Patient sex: M
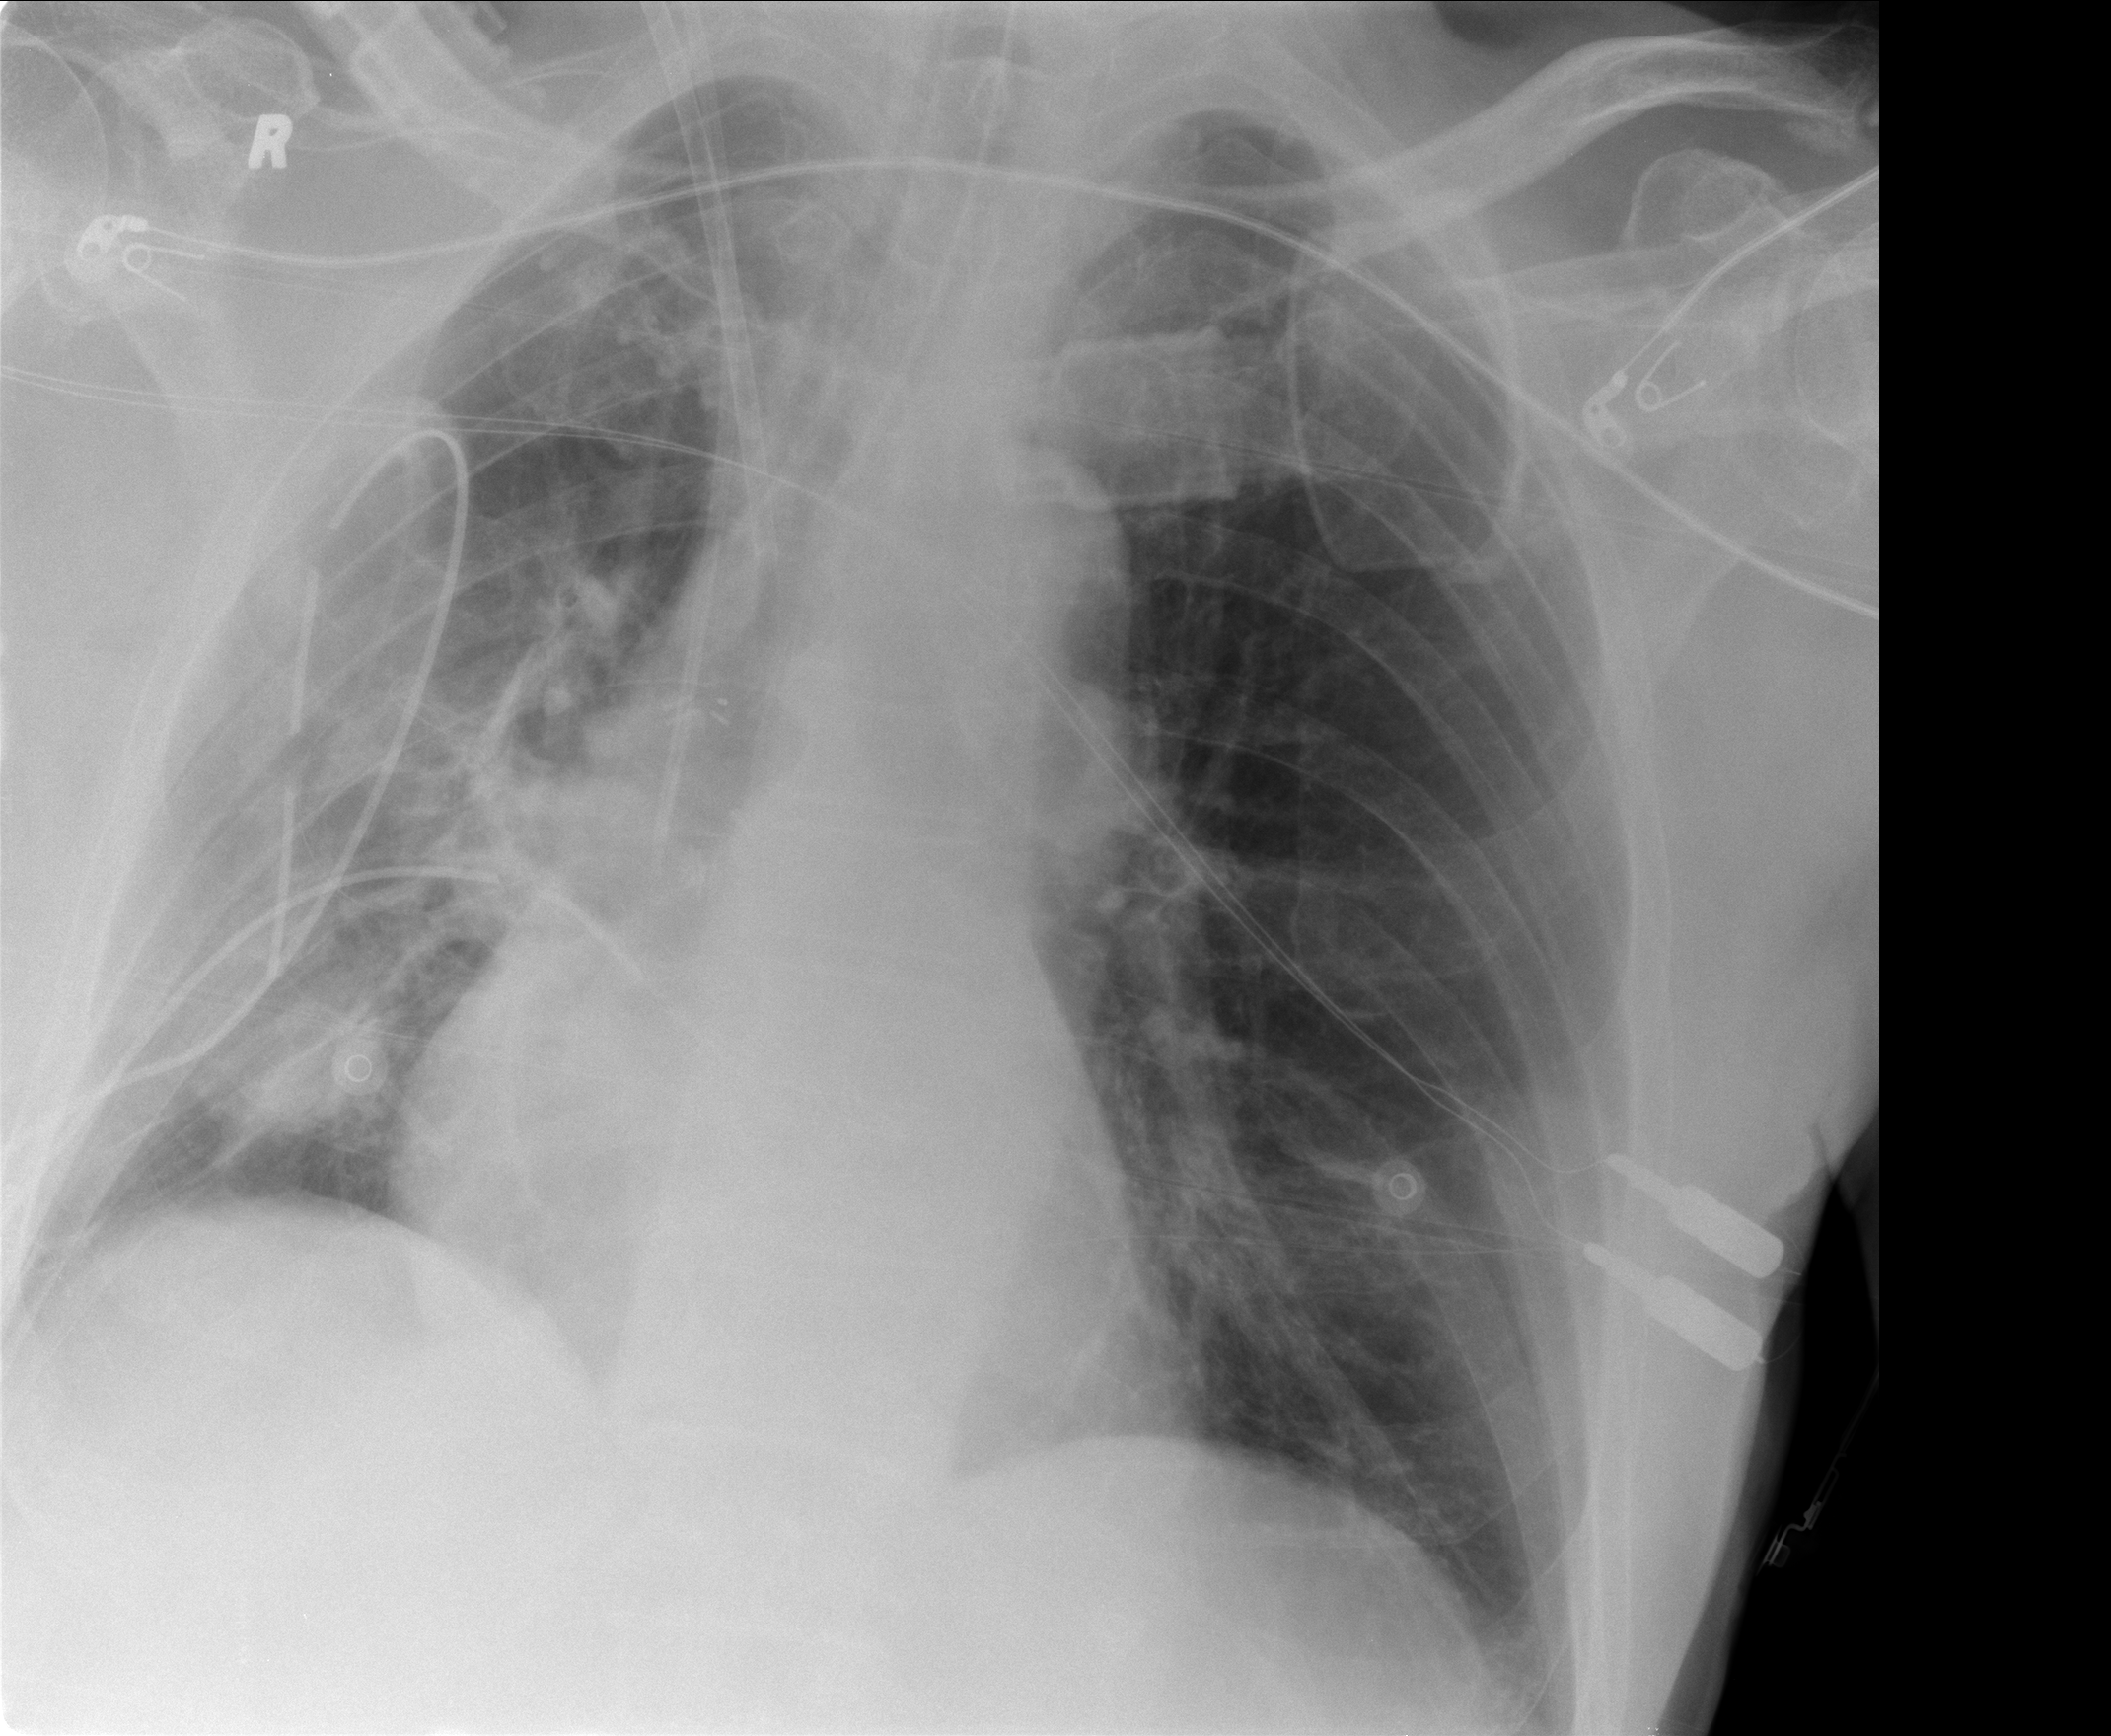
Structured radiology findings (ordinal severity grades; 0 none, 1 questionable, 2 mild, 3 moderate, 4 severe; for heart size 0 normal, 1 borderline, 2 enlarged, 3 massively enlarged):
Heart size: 0
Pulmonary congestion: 0
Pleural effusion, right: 2
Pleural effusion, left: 0
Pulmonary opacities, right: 2
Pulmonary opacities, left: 0
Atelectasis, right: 2
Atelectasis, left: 0